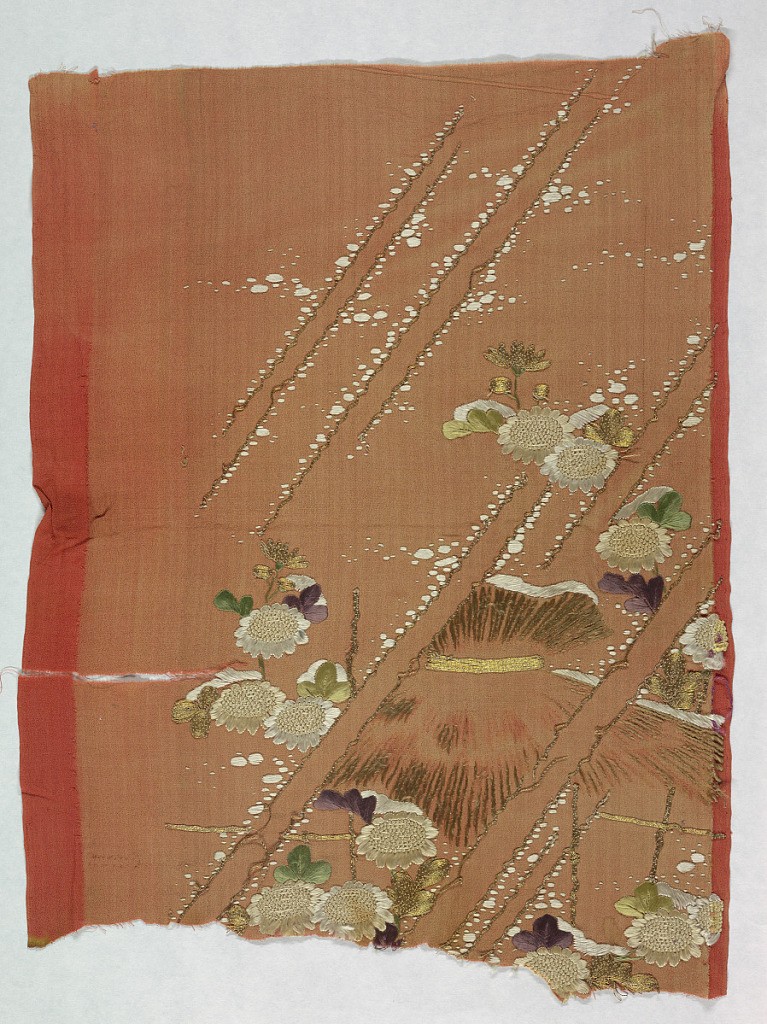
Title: Fragment
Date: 17th–18th century
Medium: silk, metallic thread Technique: satin stitches, couching stitches and knots on crepe foundation
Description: Orange crepe silk fragment, probably from a kimono sleeve, embroidered in silk and gold thread. Pattern of white flower heads with colored foliage.